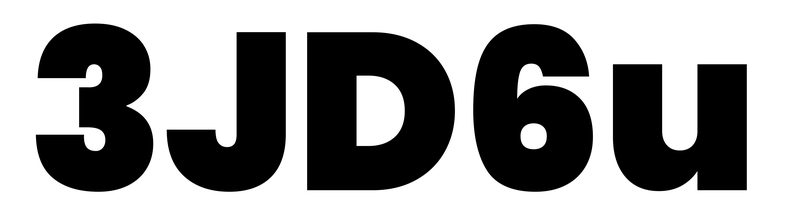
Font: Poppins-Black